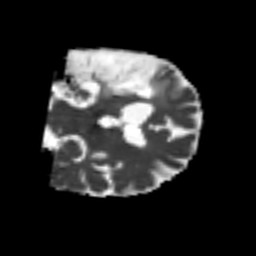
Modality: MD
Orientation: coronal
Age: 51
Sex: male
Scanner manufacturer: siemens
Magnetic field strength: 3 T
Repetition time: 4.999 s
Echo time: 0.07946 s